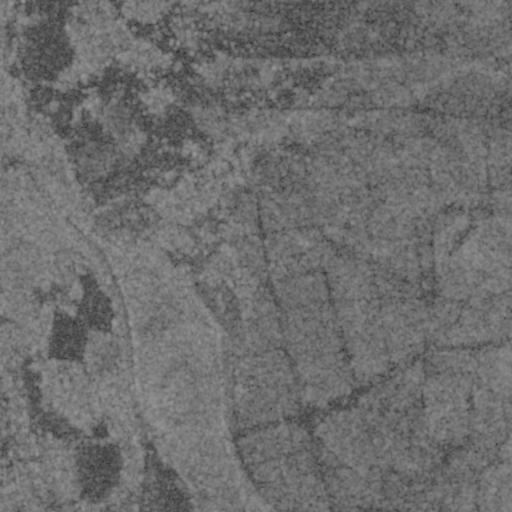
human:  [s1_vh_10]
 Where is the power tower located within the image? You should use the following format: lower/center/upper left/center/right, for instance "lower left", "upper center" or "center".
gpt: The power tower is located in the upper left of the image.
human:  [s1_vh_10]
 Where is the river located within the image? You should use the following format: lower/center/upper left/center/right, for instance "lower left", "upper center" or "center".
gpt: The river is located in the left of the image.
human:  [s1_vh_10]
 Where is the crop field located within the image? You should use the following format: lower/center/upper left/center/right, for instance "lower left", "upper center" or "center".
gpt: There is no crop field in the image.

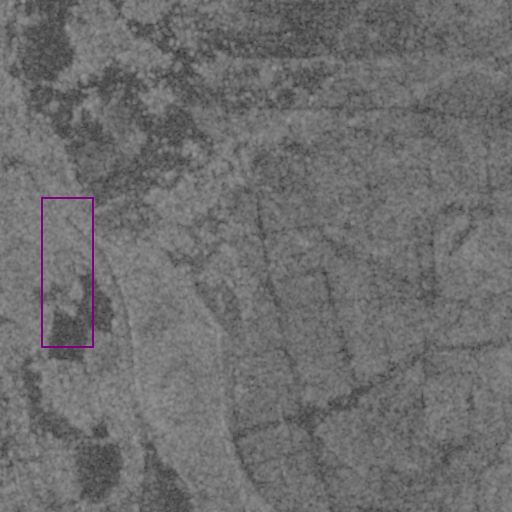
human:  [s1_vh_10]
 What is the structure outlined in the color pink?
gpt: There is no pink outline.
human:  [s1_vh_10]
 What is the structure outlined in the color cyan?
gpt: There is no structure outlined in cyan.